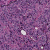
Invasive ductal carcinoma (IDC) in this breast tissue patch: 1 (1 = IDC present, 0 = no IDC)